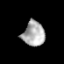
Tissue: prostate
Cell type: B cells
Senescence score: 0.6945
Nuclear area (px): 536
Mean DAPI intensity: 172.382